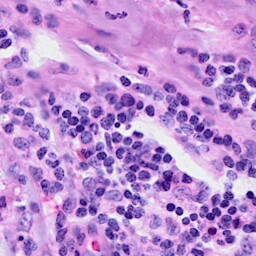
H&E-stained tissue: Breast